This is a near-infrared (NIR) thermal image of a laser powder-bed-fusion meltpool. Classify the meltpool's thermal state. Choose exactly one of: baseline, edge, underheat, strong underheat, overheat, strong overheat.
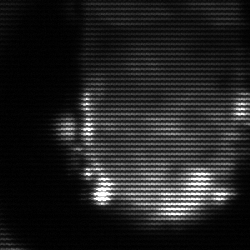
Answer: baseline